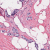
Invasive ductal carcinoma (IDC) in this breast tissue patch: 0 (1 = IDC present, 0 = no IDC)